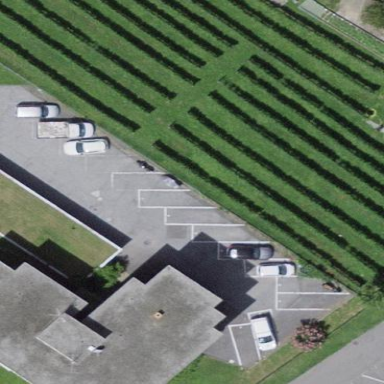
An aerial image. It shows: Vineyard growing grapes.